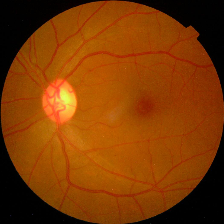
Diabetic retinopathy grade: No DR